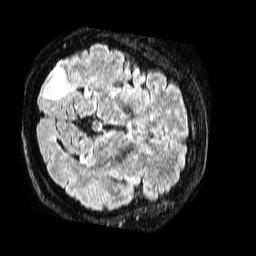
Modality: FLAIR
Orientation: axial
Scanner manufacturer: philips
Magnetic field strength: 1.5 T
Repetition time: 4.8 s
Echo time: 0.3 s